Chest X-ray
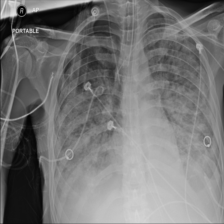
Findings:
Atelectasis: negative
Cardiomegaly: negative
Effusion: negative
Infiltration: negative
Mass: negative
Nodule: negative
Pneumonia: negative
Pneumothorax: positive
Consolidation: negative
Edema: negative
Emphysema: negative
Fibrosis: negative
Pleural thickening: negative
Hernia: negative